Current action and preconditions to check: trajectory_clear

Your task: For each precondition in the list above, predict whether it will hold at this action.

Consider the current scene as observed from the mobile robot's camera, and analyze the predicted future states of all dynamic agents (e.g., people, animals, vehicles, or any moving entities) within the NEXT SECOND.

IMPORTANT: Only answer "very likely" if you are absolutely certain—based on strong, clear evidence—that a dynamic agent will violate the precondition in the predicted future state. Do NOT answer "very likely" for unlikely, ambiguous, or low-probability risks.

Ask yourself for each precondition: Is there a high probability, with clear and convincing evidence, that the predicted future states of any dynamic agent will interfere with the predicted future state of the currently executing action within the NEXT SECOND, causing that precondition to fail?

Assess the risk level based on these predictions. Use "likely" or "very likely" if motions create a clear risk of interference.

Use "neutral" or "improbable" if agents are nearby but their predicted paths are clearly diverging or non-conflicting.

Failure Risk Categories: "very improbable", "improbable", "neutral", "likely", "very likely"

Answer Format: Output ONLY the probability_of_failure value from these categories: "very improbable", "improbable", "neutral", "likely", "very likely"

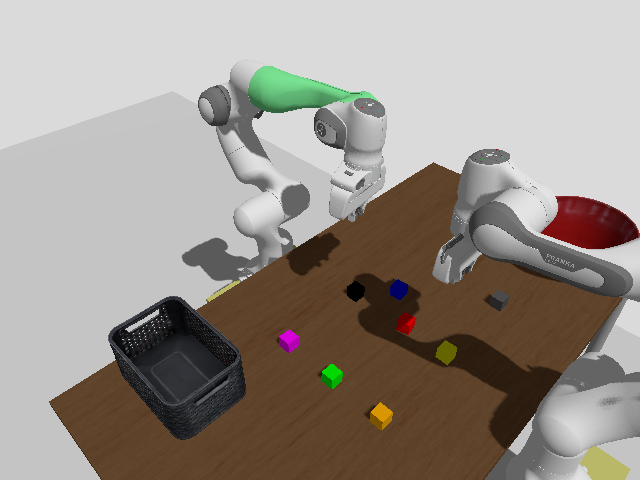

Answer: very improbable